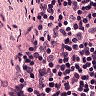
Metastatic tissue present: no